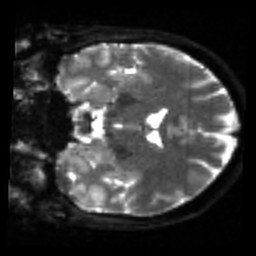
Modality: sbref
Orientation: coronal
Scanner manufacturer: siemens
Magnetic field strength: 3 T
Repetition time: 4 s
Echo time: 0.0594 s